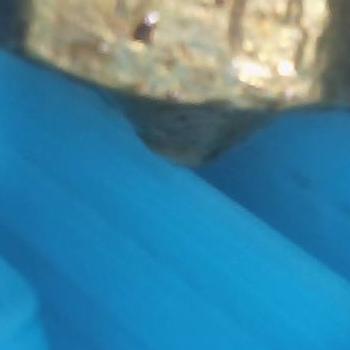
Flow rate: 42%